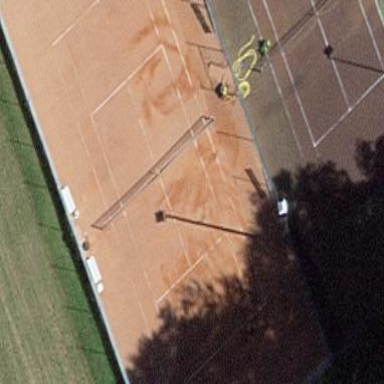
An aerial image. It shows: Tennis court on pitch designated for leisure land.